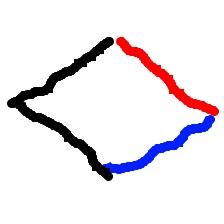
Shape: rhombus